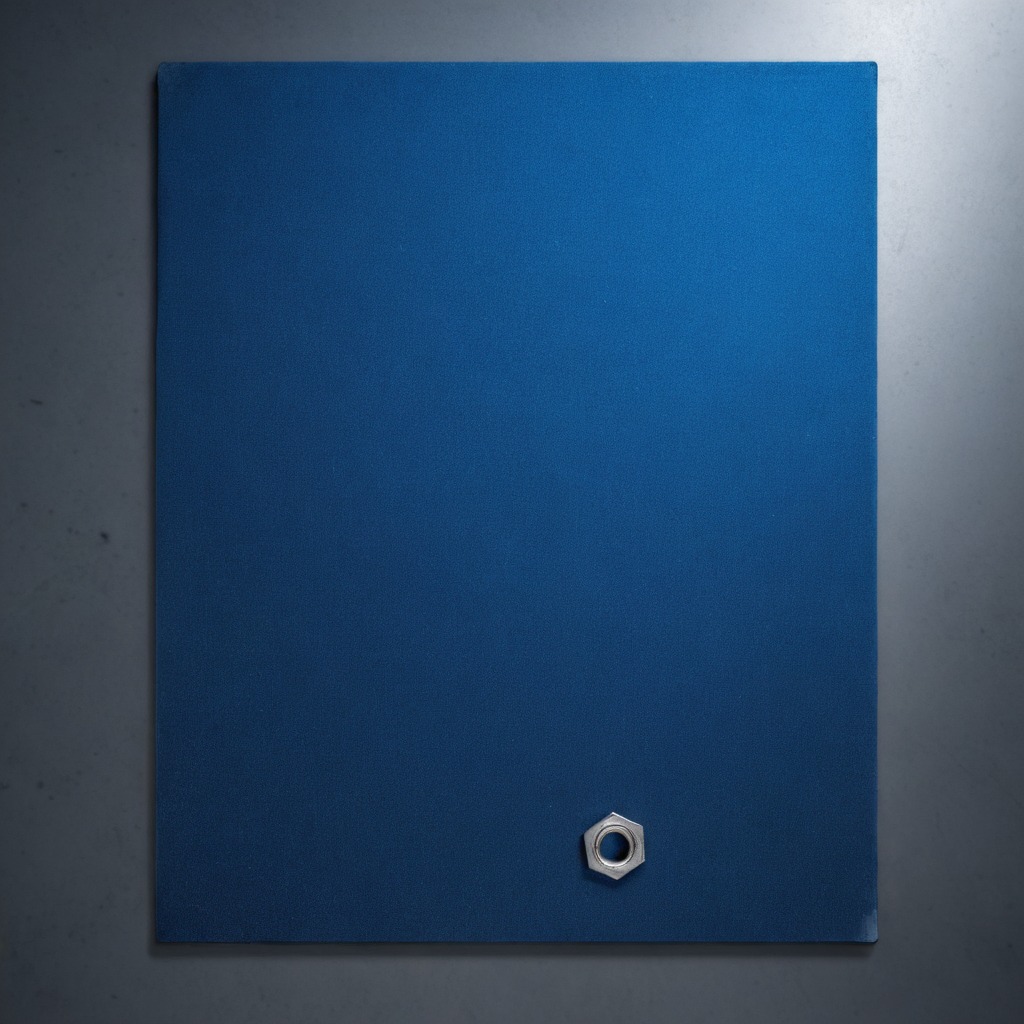
A metal nut is lying on the granite tabletop beneath the blue rubber mat.